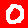
Digit: 0